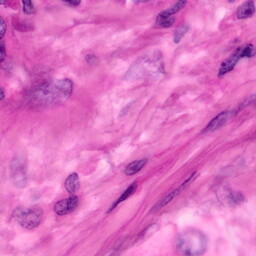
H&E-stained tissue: Pancreatic